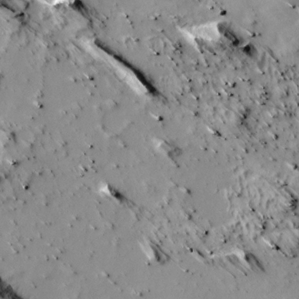
Label: non_frost